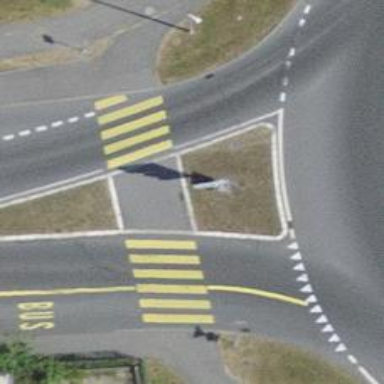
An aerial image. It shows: Kerb barrier.